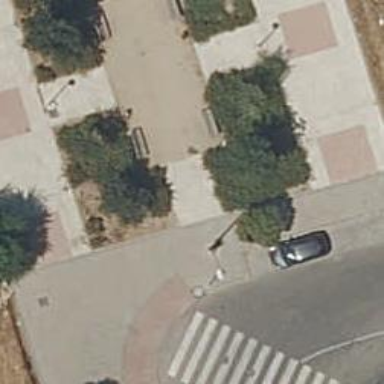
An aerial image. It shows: Pedestrian road.